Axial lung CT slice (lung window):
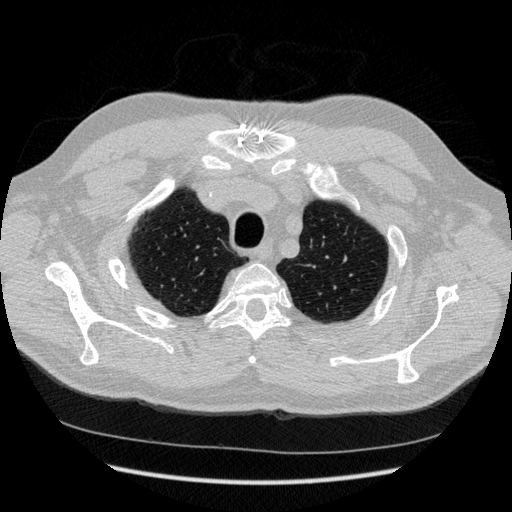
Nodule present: no